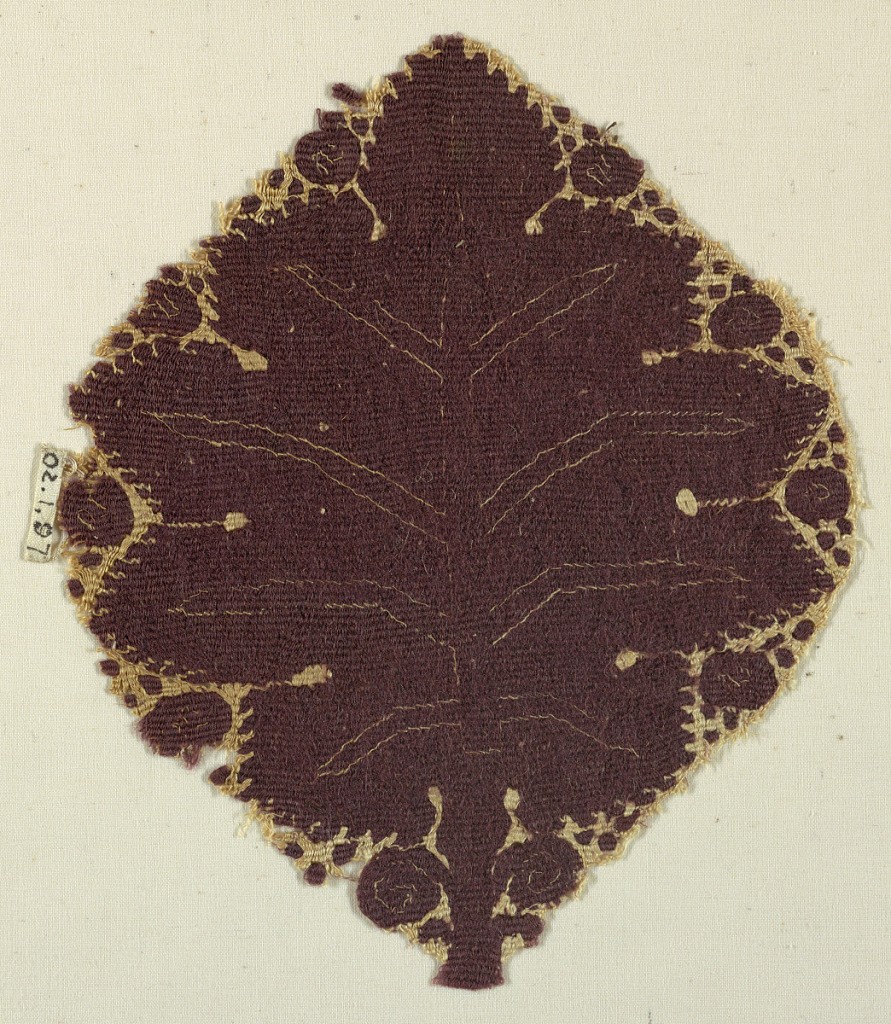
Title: Fragment
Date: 3rd–4th century
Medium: Warp: S-spun linen. Weft: S-spun linen, S-spun wool Technique: slit tapestry with supplementary weft wrapping
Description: Large tapestry-woven leaf.  Monochrome type, purple wool and undyed linen. Purple nine-lobed leaf with two down-curving volutes from the stem and purple dots between the lobes on an undyed background. Embroidery defines the veining of the leaf.